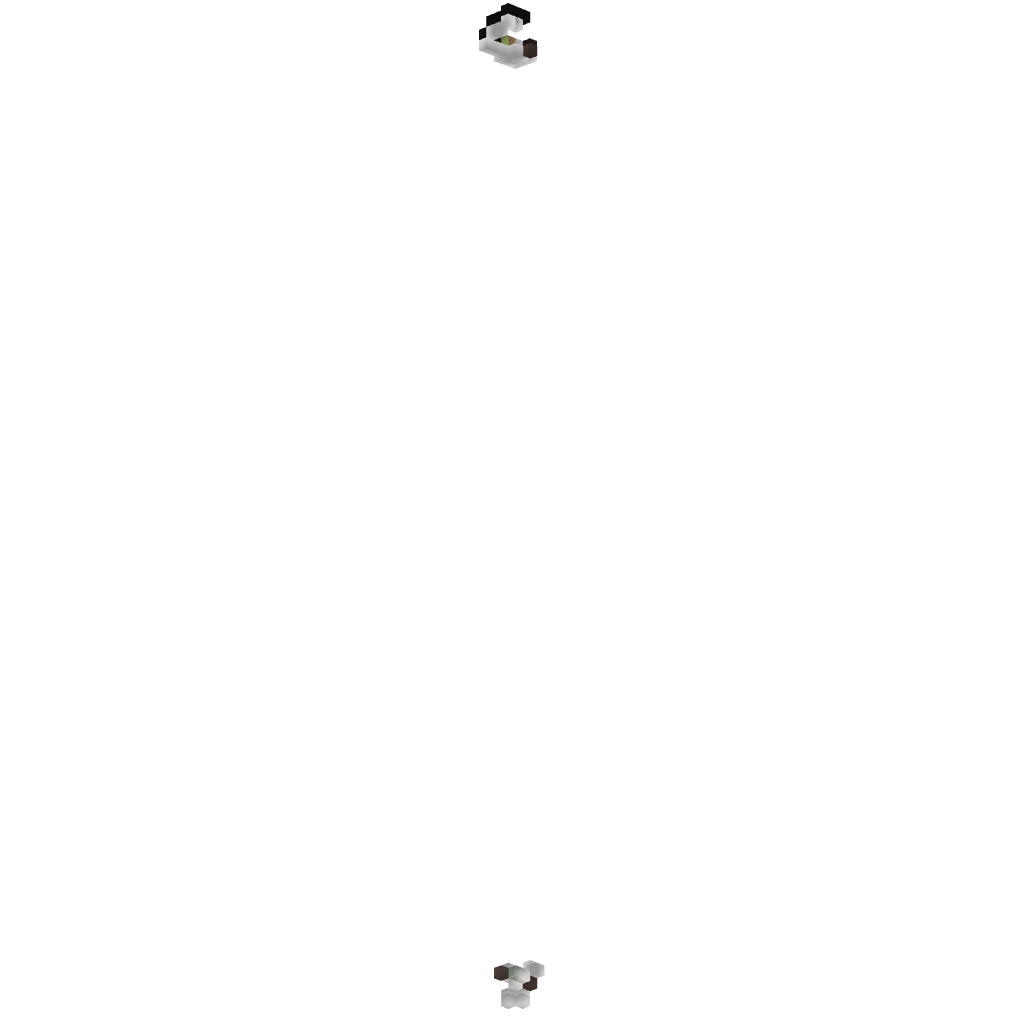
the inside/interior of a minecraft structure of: Anvil Drop